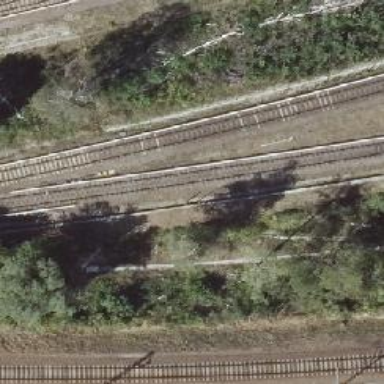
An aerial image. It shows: Railway signal.